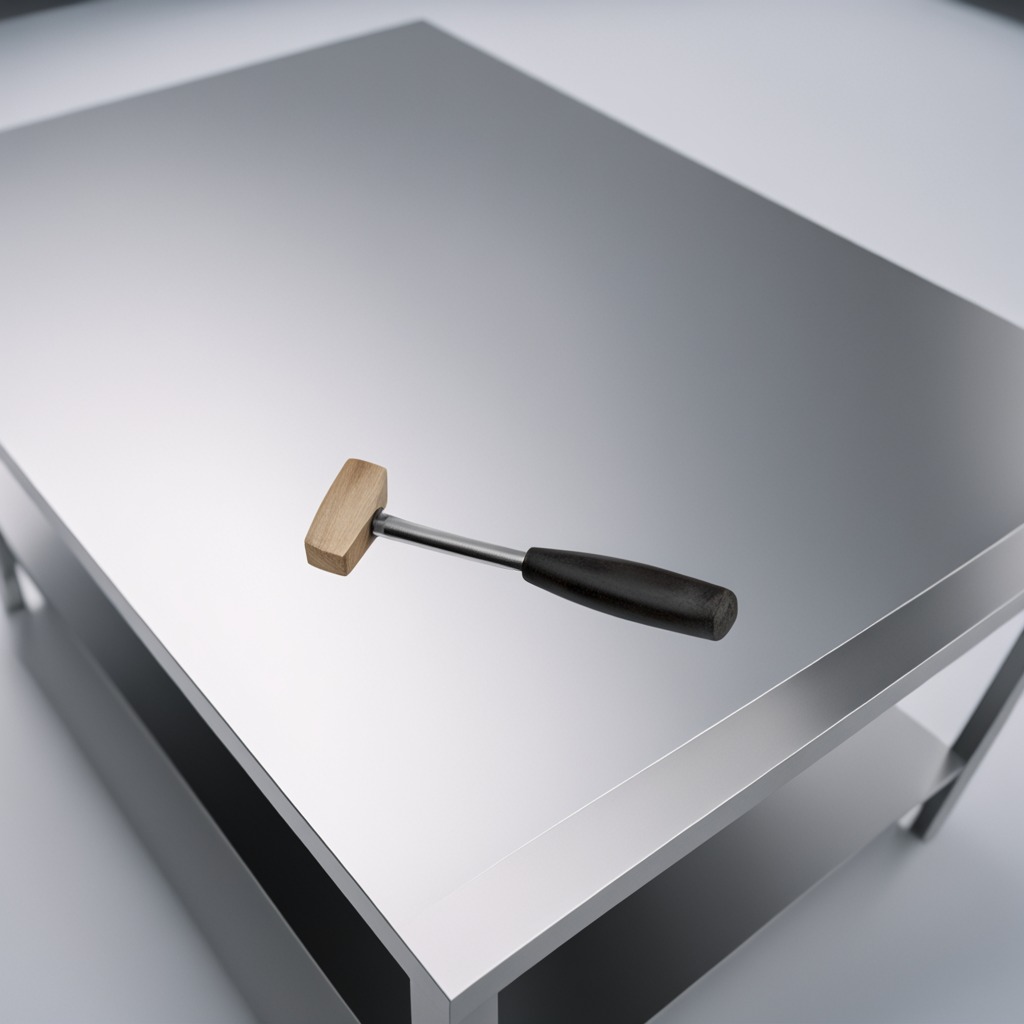
A hammer is lying on a stainless steel table in a high-end prototyping lab.